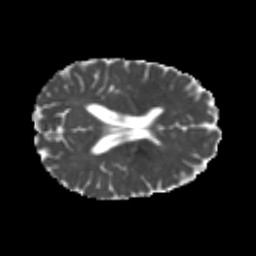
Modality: MD
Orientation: axial
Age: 22
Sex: female
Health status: healthy
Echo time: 0.074 s